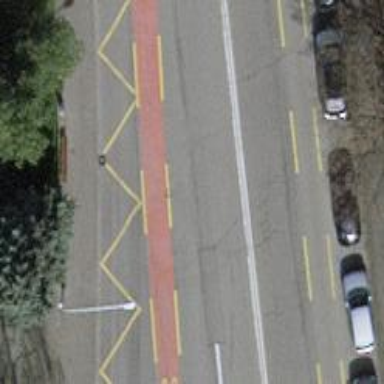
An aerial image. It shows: Secondary road with designated cycle lane.